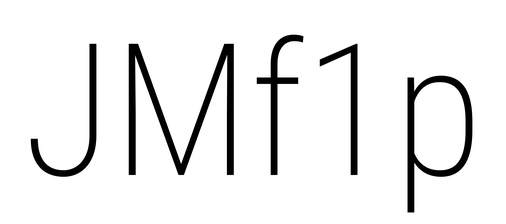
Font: Roboto_Condensed_ExtraLight